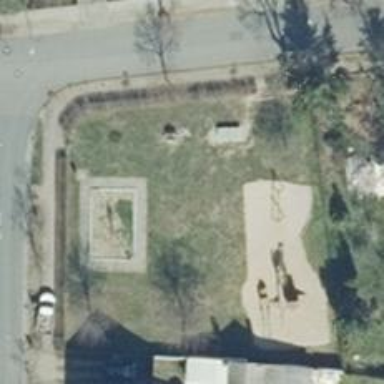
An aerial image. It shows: Playground area for leisure activities on the land.